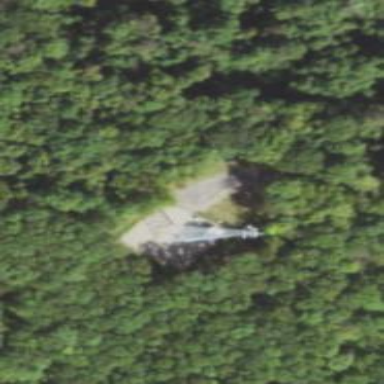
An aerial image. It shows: Man-made mast used for communication purposes.